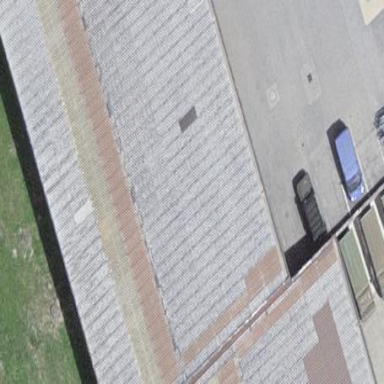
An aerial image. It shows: Warehouse.